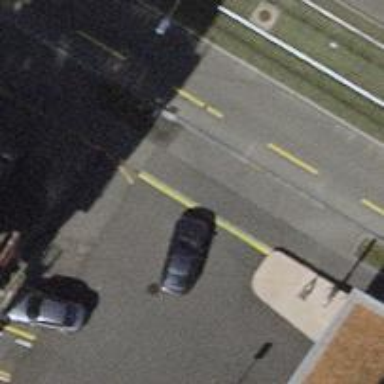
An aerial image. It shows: Unmarked crossing with traffic calming table on the road.